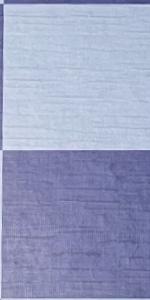
Label: Empty